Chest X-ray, AP view. Patient: 40 years old, sex F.
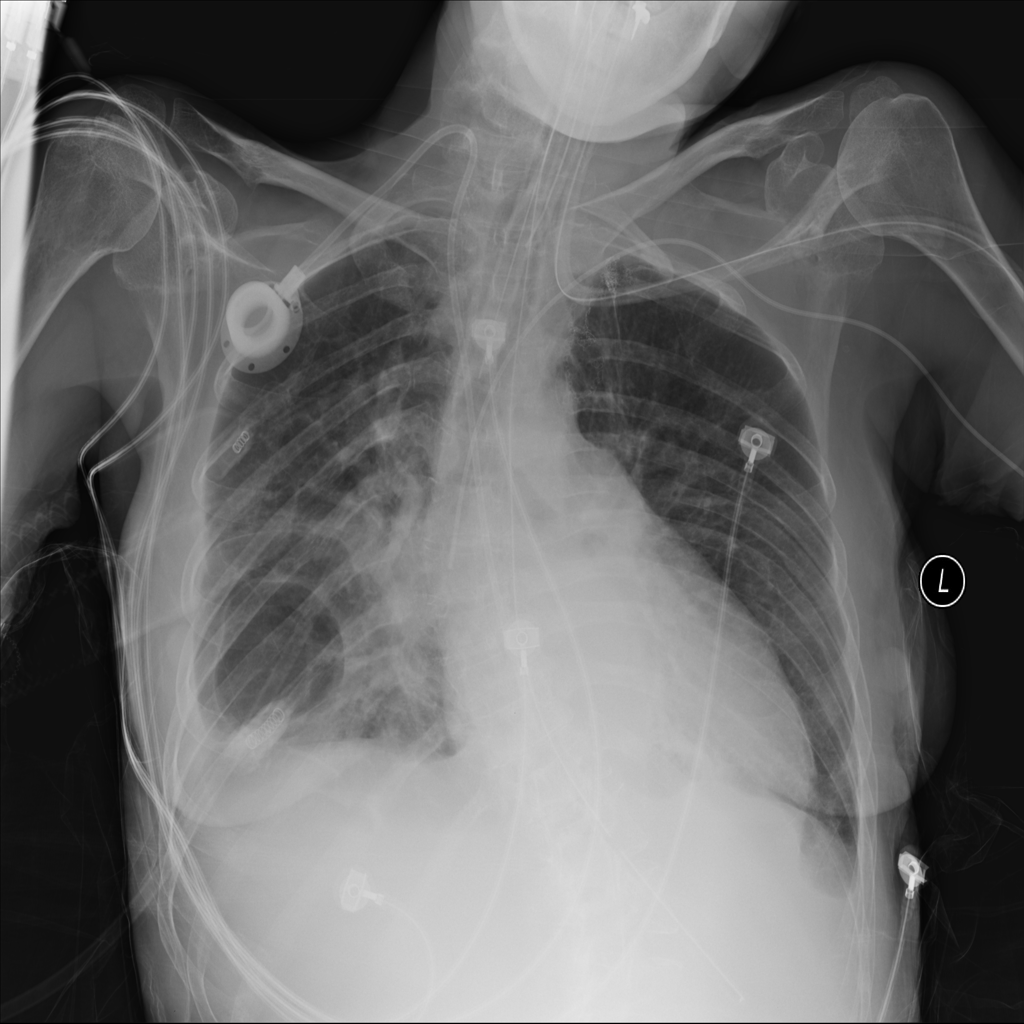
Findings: Effusion, Infiltration